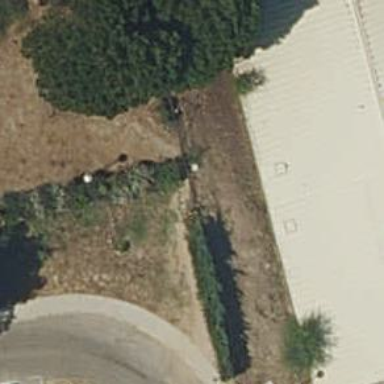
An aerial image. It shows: Chain link fence is in the scene.